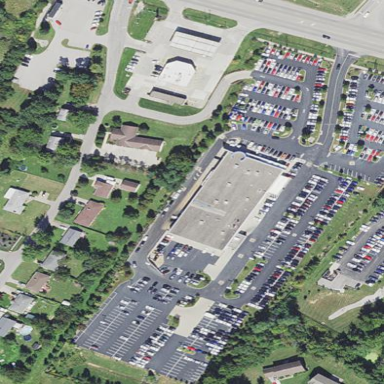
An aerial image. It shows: Car shop building.